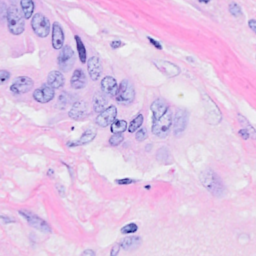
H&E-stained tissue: Breast